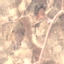
Land use / land cover: PermanentCrop